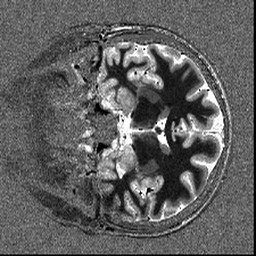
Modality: T1map
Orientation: coronal
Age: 25
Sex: female